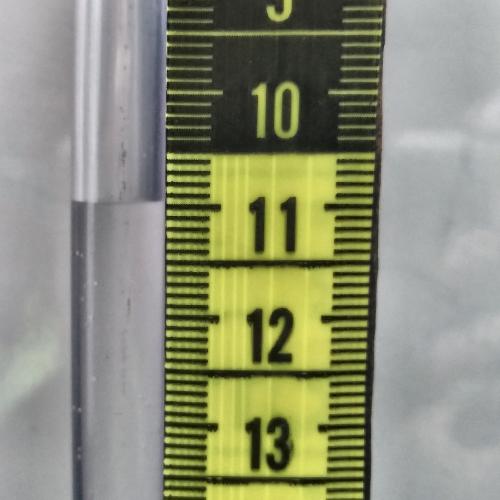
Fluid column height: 10.9 cm